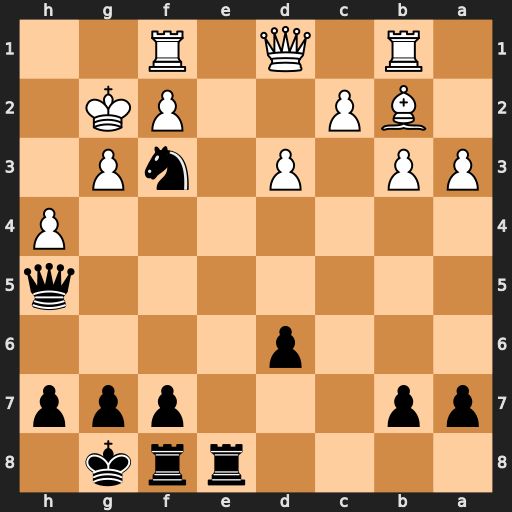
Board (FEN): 4rrk1/pp3ppp/3p4/7q/7P/PP1P1nP1/1BP2PK1/1R1Q1R2
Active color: b
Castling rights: -
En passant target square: -
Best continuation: Re2 Qxe2 Nxh4+ gxh4 Qxe2